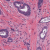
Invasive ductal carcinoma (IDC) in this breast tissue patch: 1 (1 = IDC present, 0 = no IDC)